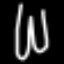
Label: pants